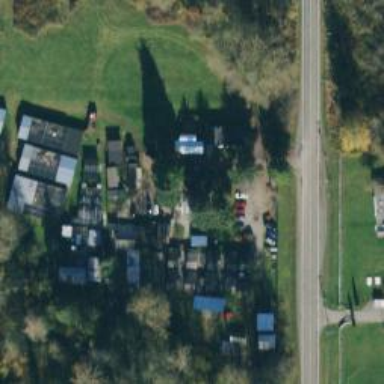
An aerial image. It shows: Veterinary facility.